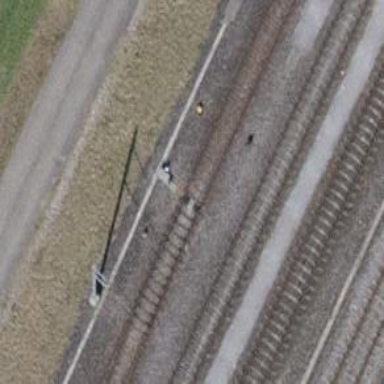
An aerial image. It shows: Railway yard with electrified contact lines.